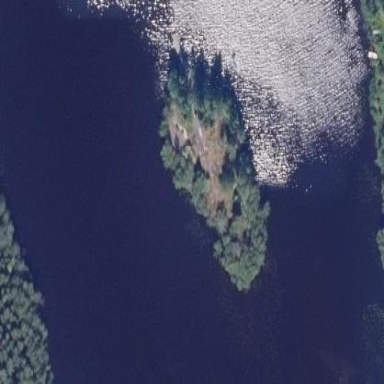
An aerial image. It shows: Islet surrounded by woodland.